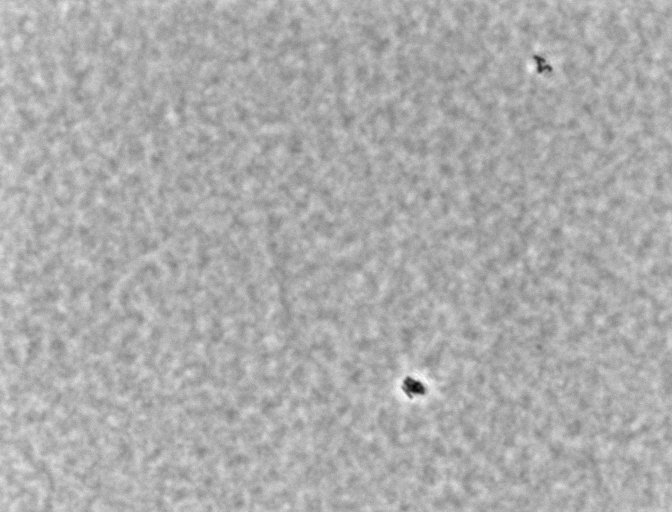
Listeria innocua